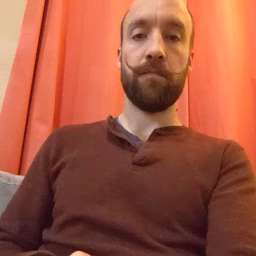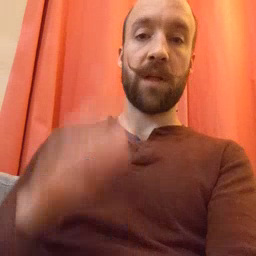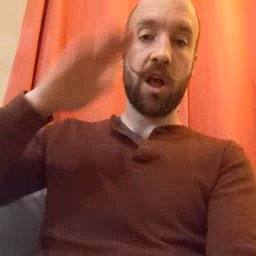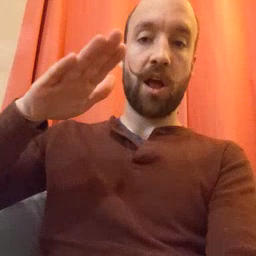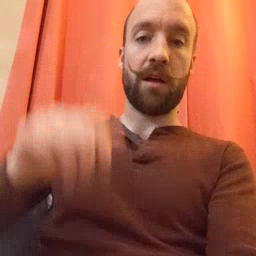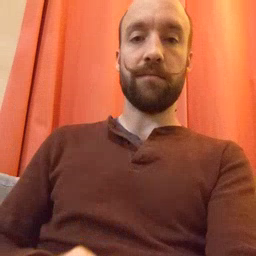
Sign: on